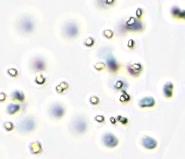
Label: Phaeocystis